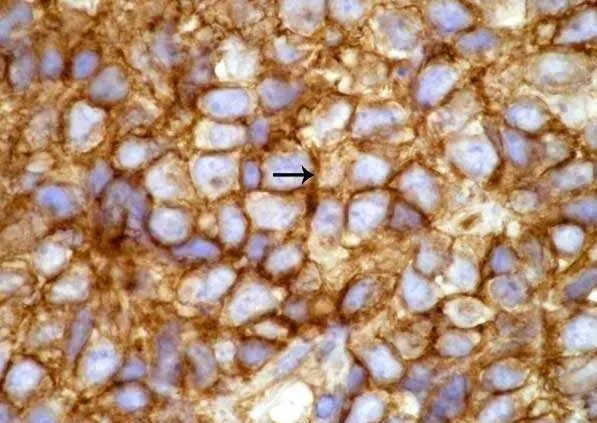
The primitive neuroectodermal tumor with strong immunoreactivity for CD99.
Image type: pathology (immunostaining)